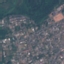
Land use / land cover: Residential